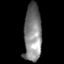
Tissue: prostate
Cell type: Epithelial cells
Senescence score: 0.284
Nuclear area (px): 988
Mean DAPI intensity: 129.432